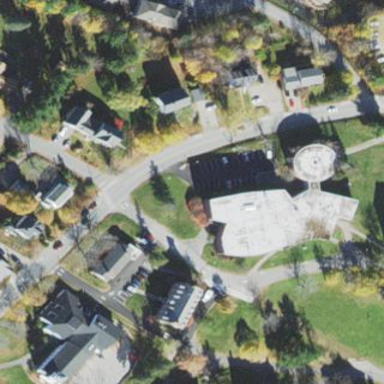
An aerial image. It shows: Arts centre located in building.